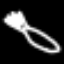
Label: fork